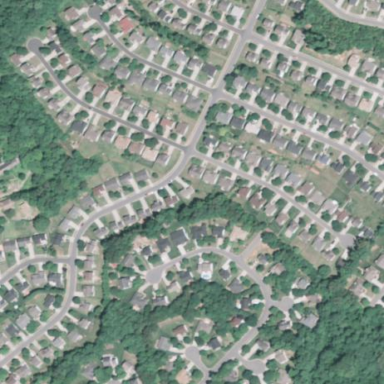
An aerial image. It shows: Residential area composed of single-family homes.